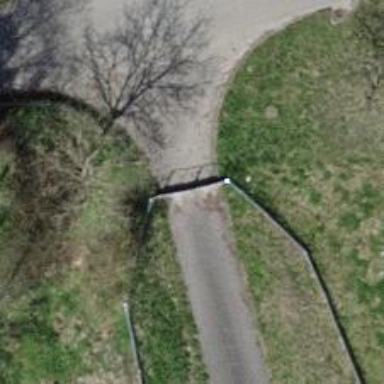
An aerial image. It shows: Gate.